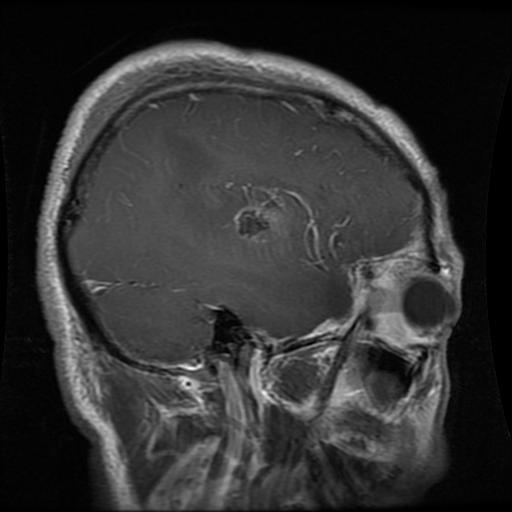
Label: glioma